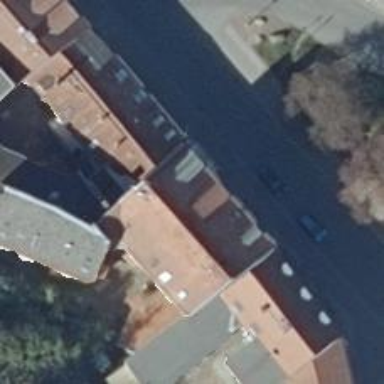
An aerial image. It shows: Clothing store.